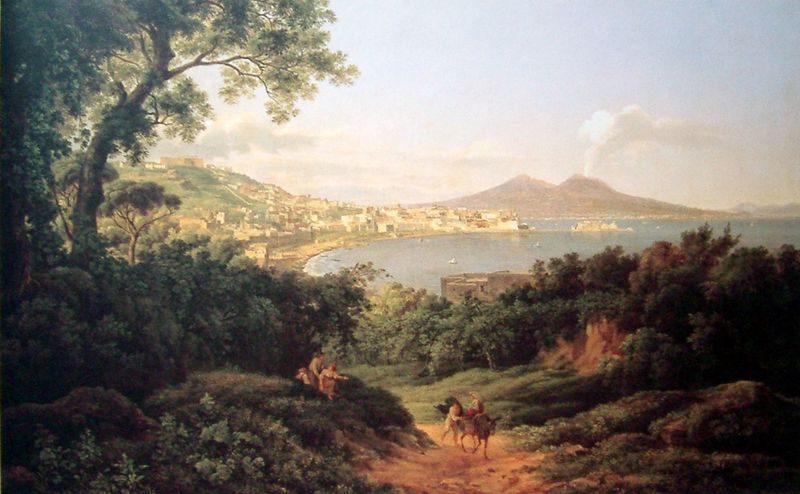
Titel: Golf von Neapel
Künstler: Joseph Rebell
Standort: Schweinfurt
Institution: Museum Georg Schäfer
Schlagwörter: baum, berg, blau, blätter, gemälde, gruppe, himmel, meer, wasser, weiß, wolken, bäume, frauen, grün, landschaft, menschen, see, stadt, ufer, äste, braun, grau, hell, orange, strasse, gras, rot, tier, tiere, weg, wiese, wolke, malerei, mensch, öl, baumstamm, erde, horizont, häuser, hügel, natur, zweige, büsche, gebüsch, pfad, qualm, rauch, sonne, boden, insel, figur, personen, person, pflanzen, wald, boote, esel, kinder, pferd, reiter, küste, schiffe, sommer, ansicht, italien, süden, berge, dorf, landschaftsmalerei, vegetation, idylle, schlot, hafen, romantik, dampf, staffage, bucht, ruine, vulkan, idyll, stich, maultier, muli, wanderer, lasttier, reisender, kupferstich, ausbruch, golf, vesuv, vulkanausbruch, hafenstadt, neapel, lorrain, ätna, erhebung, golf von neapel, stahlstich, wnderer, stromboli, röttlich, erruption, gulf von neapel, vesuve, catania